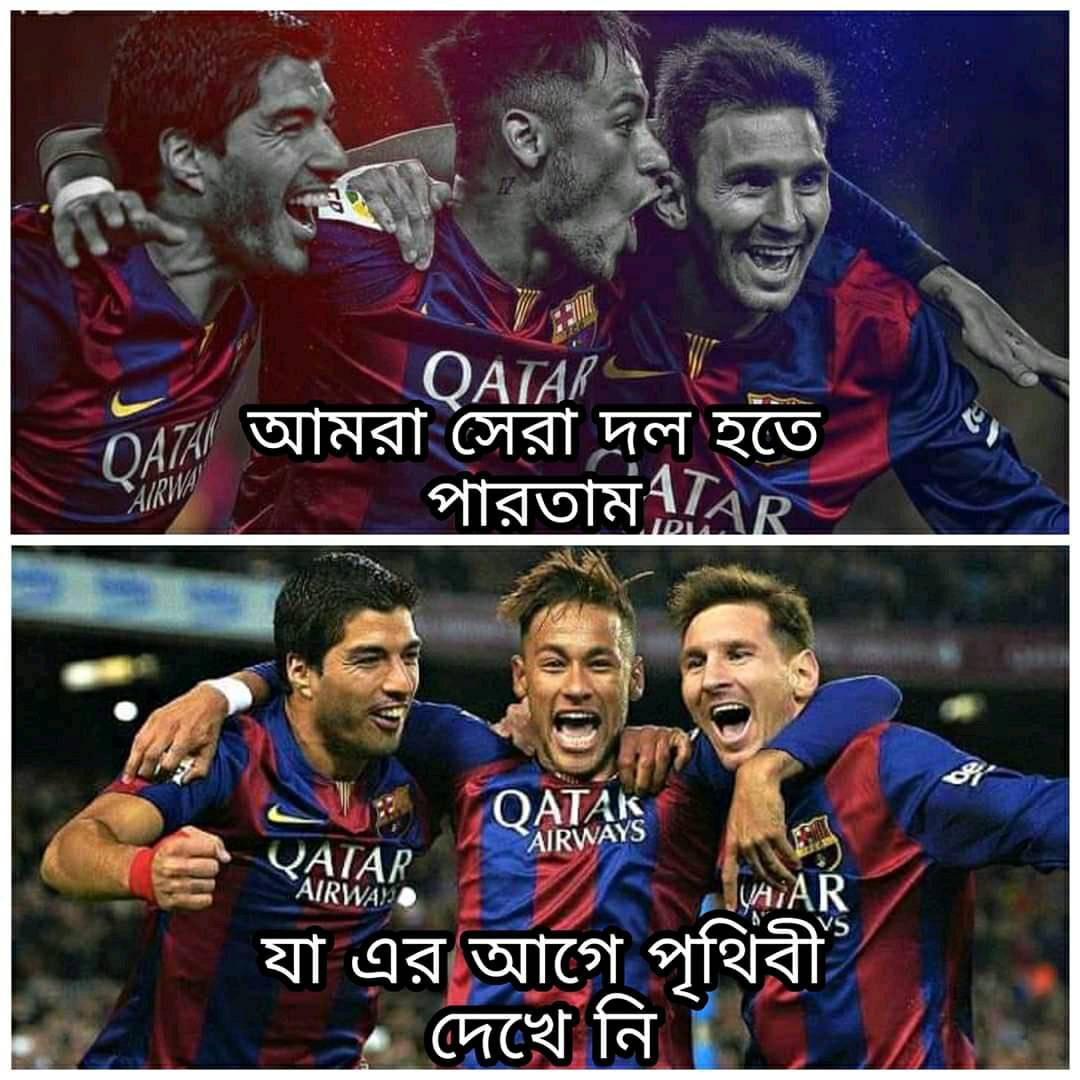
Caption: আমার সেরা দল হতে পারতাম   যা এর আগে পৃথিবী দেখে নি
Label: non-hate